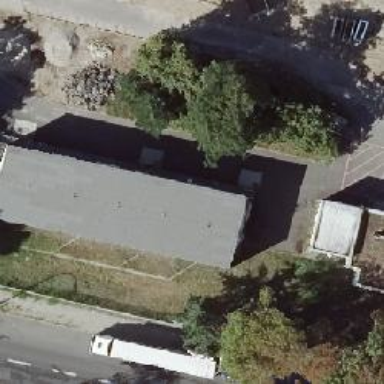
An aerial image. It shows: Service building located at power substation.